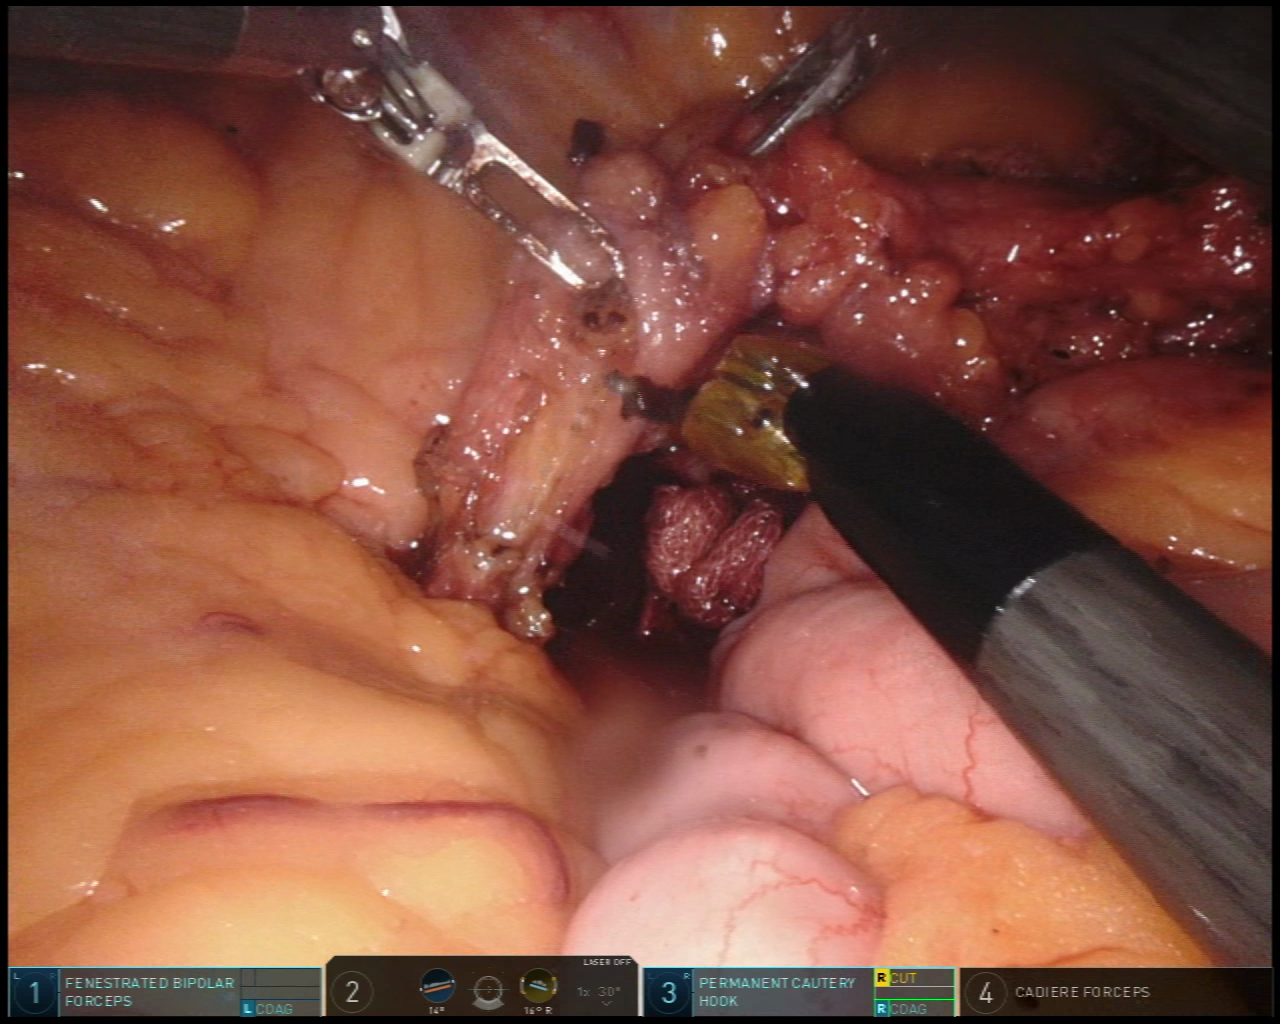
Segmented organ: small_intestine
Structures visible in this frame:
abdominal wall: no
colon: no
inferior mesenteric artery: no
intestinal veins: yes
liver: no
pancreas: no
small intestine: yes
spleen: no
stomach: no
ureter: no
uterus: no
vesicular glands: no